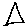
Label: triangle